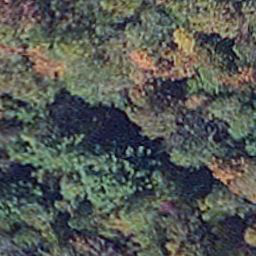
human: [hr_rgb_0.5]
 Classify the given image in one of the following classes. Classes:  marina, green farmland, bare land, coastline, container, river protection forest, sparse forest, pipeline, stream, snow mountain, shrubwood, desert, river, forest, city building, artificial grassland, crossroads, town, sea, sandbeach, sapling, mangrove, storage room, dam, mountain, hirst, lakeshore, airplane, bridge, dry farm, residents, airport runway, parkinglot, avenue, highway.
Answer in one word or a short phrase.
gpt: mangrove